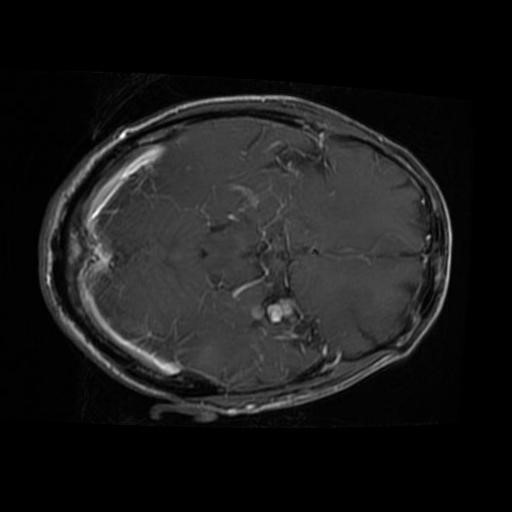
Label: brain_glioma